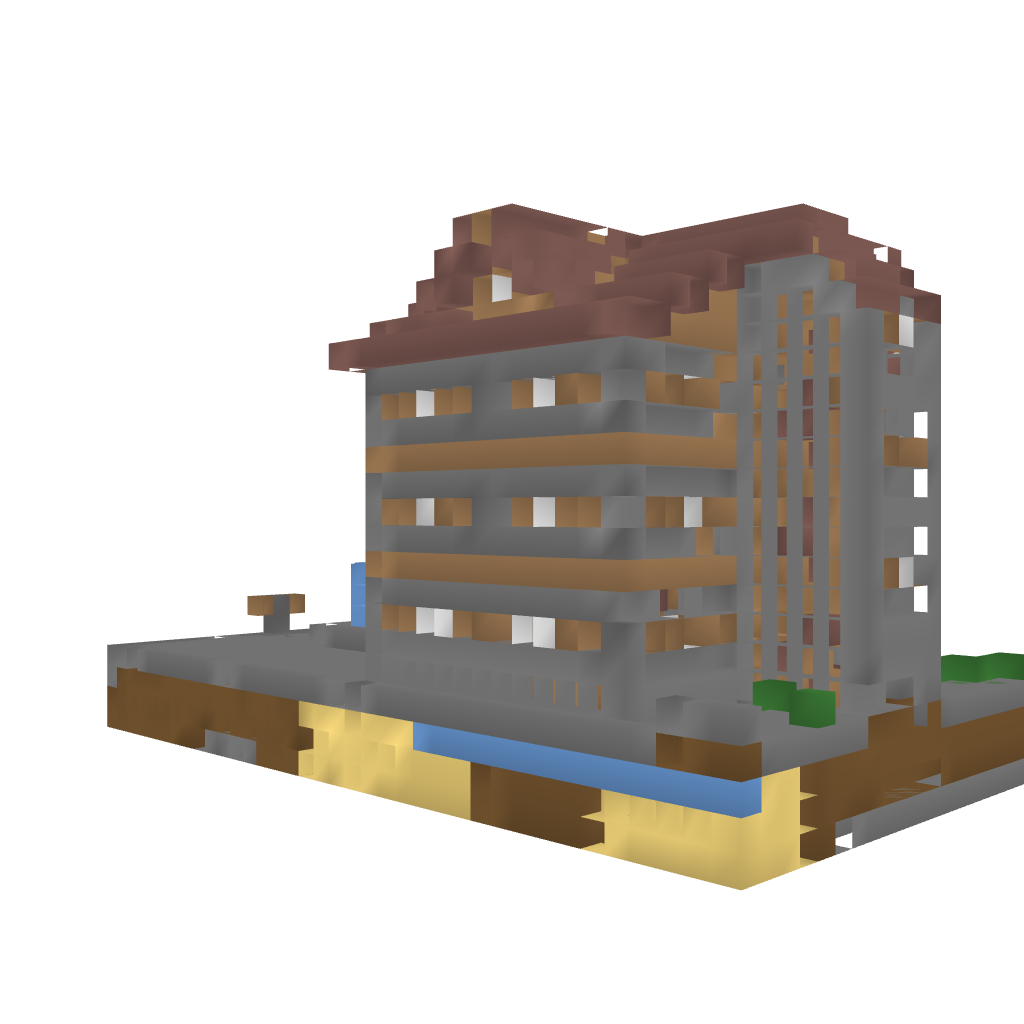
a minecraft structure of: Simple Medieval Inn bad low quality